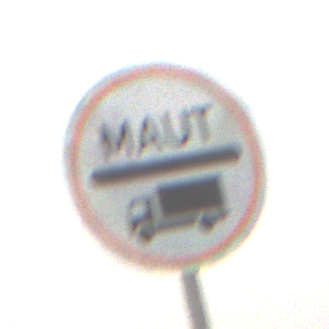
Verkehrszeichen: Mautpflicht
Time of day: MorningAfternoon
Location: Outdoor (Nature)
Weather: Overcast
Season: NotSpecified
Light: Natural